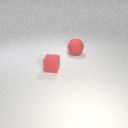
small red rubber cube in front of large red rubber sphere